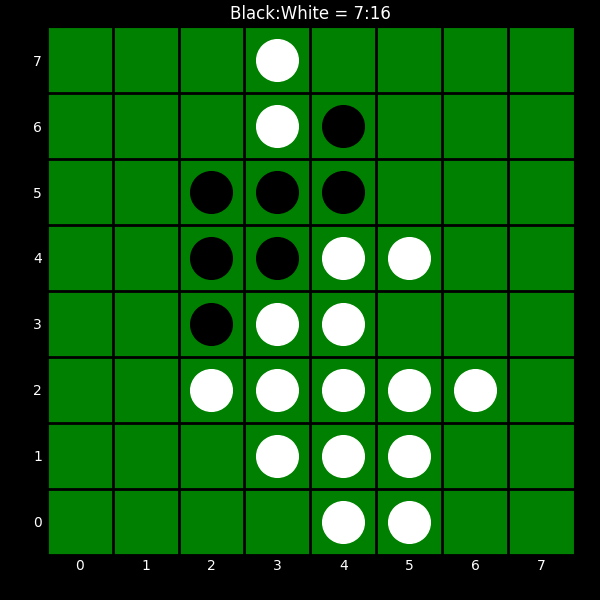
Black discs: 7
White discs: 16